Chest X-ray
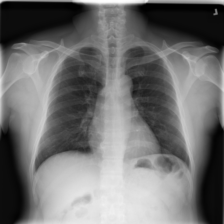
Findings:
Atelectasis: negative
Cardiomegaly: negative
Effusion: negative
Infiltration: negative
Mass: negative
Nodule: negative
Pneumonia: negative
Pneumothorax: negative
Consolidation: negative
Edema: negative
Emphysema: negative
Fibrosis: negative
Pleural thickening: negative
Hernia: negative